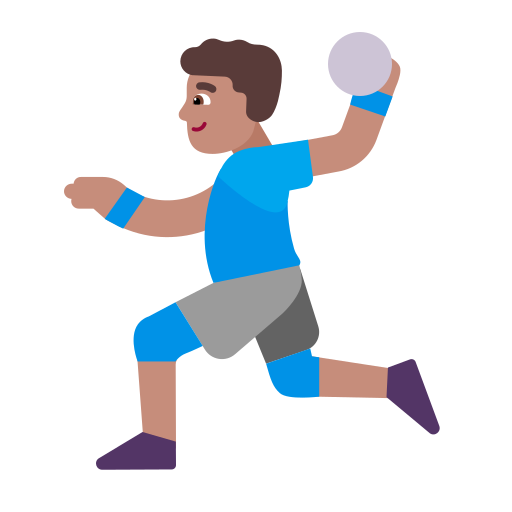
man playing handball flat